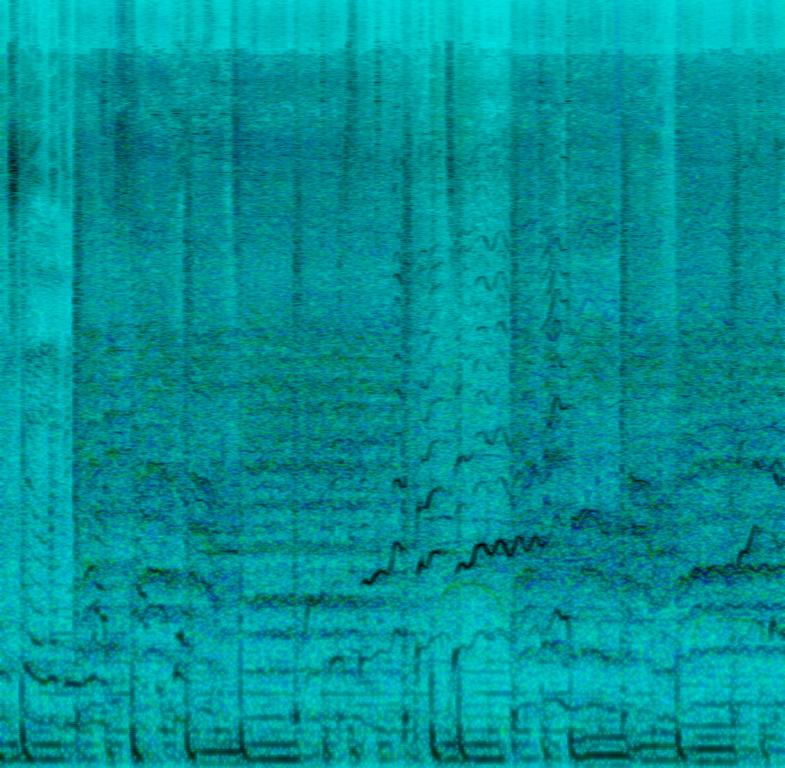
The low quality recording features a live performance of a pop song that consists of flat male vocal talking, passionate female vocal, alongside harmonizing wide female vocals, singing over punchy kick and snare hits, shimmering hi hats and groovy bass. There are crowd singing and cheering sounds in the background. It sounds groovy, emotional, energetic and passionate.